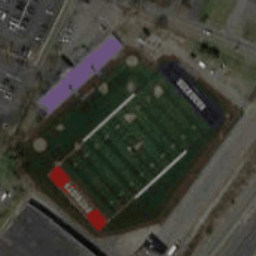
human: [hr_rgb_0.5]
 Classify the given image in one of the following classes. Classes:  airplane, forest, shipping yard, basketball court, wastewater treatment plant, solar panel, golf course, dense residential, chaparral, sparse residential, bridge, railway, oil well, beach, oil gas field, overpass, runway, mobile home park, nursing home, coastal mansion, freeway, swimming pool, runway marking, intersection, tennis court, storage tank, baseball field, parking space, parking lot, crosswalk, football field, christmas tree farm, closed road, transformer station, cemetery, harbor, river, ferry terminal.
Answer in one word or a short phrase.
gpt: football field